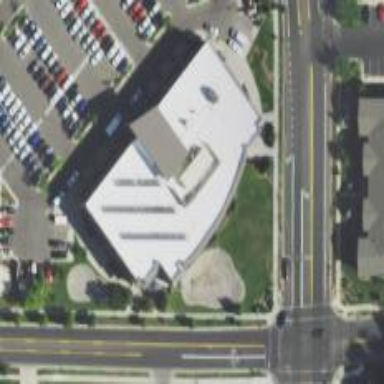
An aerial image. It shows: Commercial building.